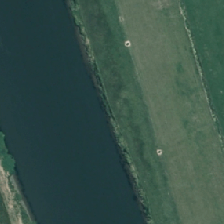
Land cover: herbaceous_freshwater_vege